Field crop: tomato
Growth stage: 1
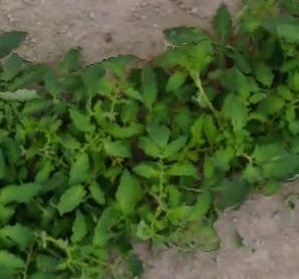
Species: tomato